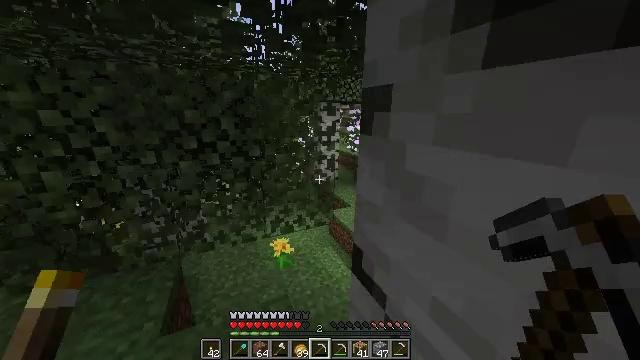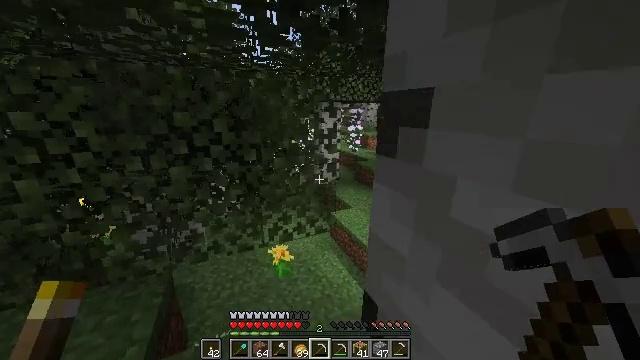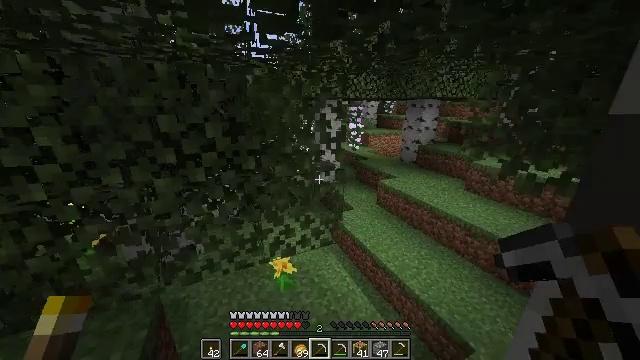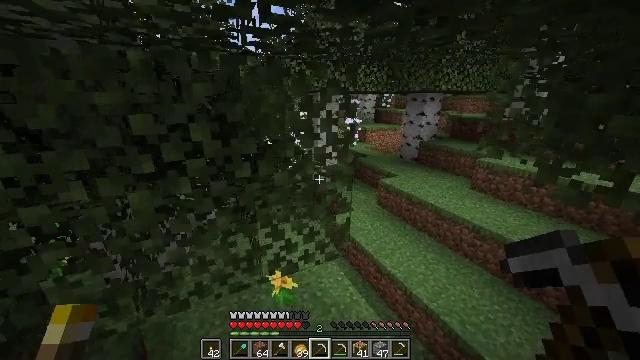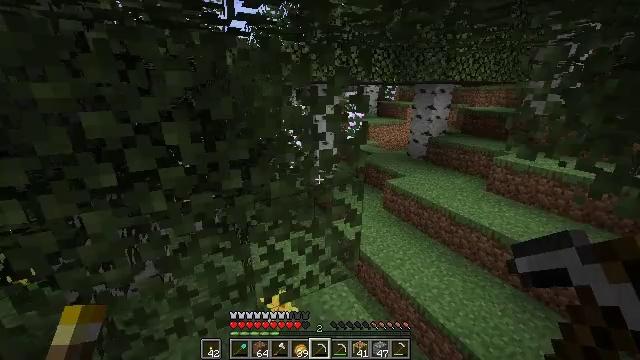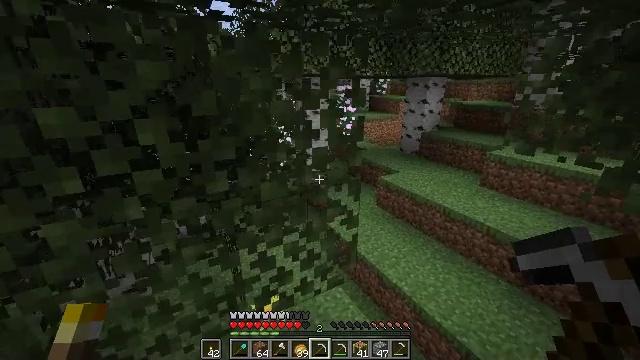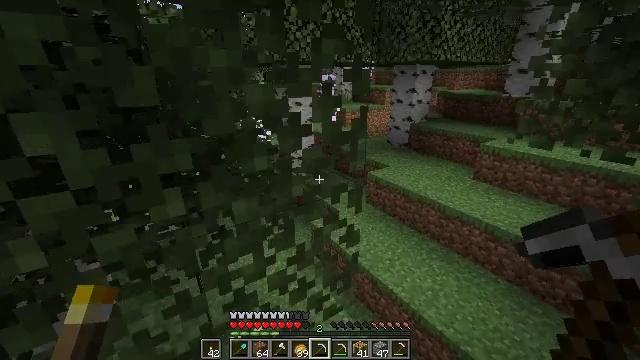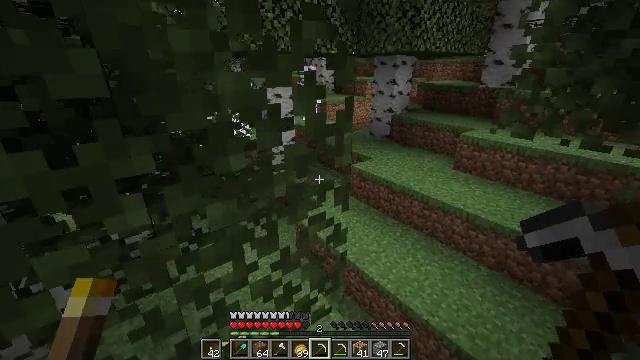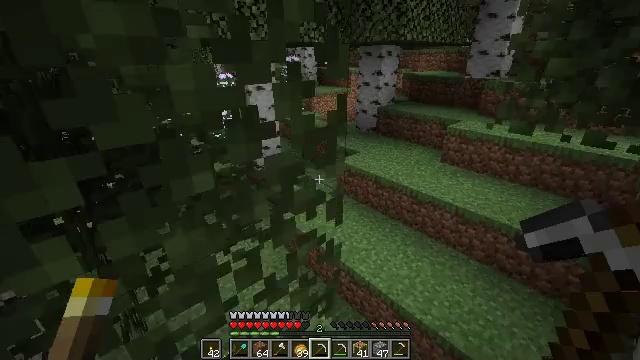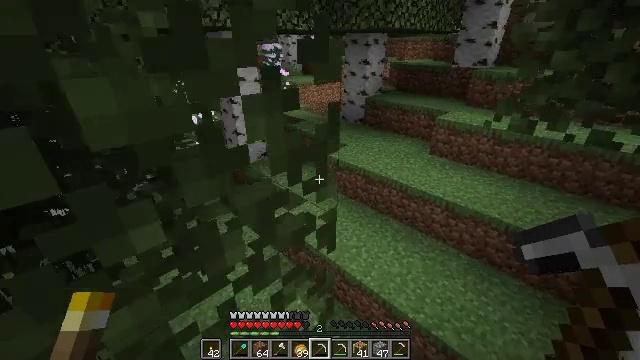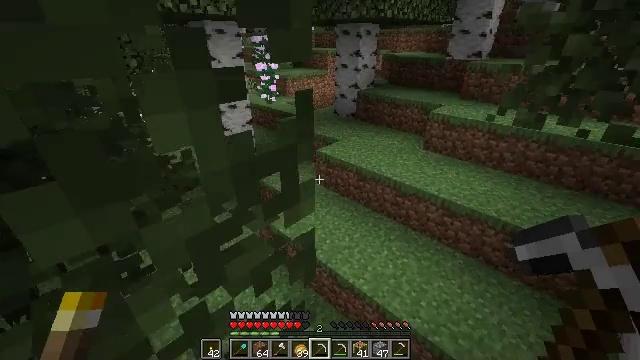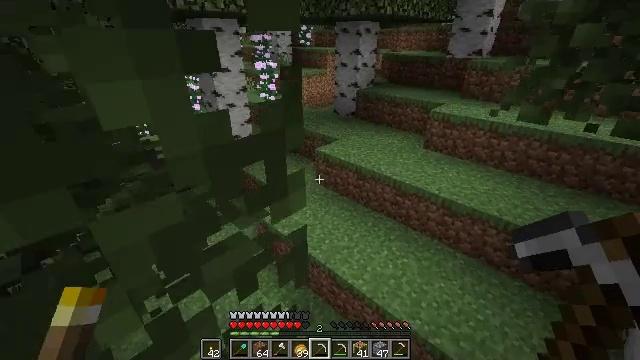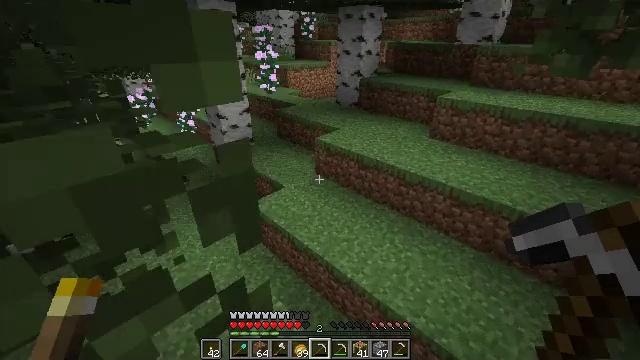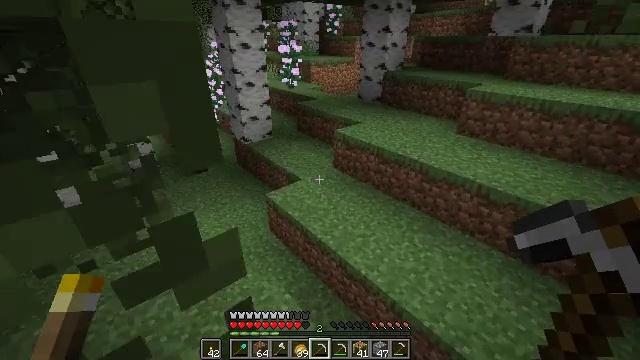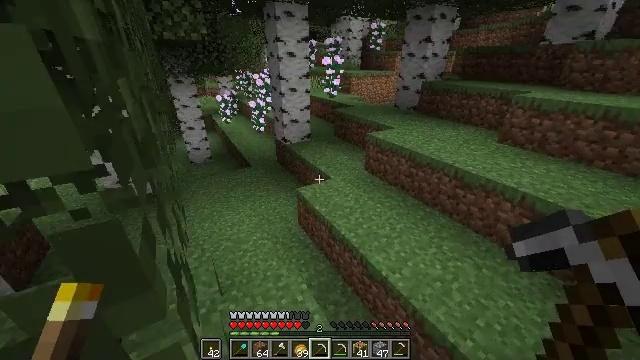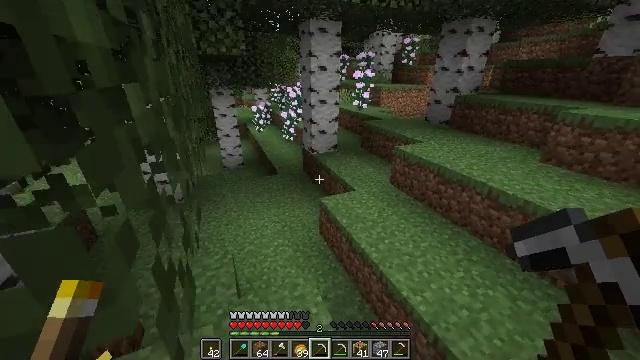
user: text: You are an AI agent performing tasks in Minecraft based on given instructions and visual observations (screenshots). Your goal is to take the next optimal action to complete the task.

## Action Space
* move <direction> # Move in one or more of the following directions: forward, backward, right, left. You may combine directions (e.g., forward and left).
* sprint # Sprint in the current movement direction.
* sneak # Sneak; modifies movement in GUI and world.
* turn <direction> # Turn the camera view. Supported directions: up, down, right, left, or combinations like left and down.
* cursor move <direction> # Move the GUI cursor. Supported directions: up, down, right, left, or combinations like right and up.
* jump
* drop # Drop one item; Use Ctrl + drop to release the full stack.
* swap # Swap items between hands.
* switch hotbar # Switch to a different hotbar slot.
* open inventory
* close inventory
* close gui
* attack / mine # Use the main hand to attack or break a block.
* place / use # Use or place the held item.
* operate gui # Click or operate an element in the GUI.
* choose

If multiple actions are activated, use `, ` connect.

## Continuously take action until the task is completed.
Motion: motion action
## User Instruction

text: Collect kelp plant from the sea.
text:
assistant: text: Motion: move forward, sprint
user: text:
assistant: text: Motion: move forward
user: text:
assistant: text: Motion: move forward, turn right
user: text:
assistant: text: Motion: move forward
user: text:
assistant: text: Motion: move forward, turn right
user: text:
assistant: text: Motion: move forward, turn right and down
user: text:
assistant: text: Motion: move forward, turn right and down
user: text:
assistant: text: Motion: move forward, turn right and down
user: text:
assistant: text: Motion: move forward, turn right and down
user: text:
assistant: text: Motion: move forward and move right, turn right and down
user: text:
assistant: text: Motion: move forward and move right
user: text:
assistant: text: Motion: move forward and move right
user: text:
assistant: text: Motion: move forward and move right, sprint, turn left
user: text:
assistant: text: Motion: move forward and move right, sprint, turn left and up
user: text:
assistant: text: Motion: move forward and move right, sprint, turn left and up
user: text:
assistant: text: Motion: move forward and move right, sprint, turn left and up
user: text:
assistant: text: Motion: move forward and move right, sprint
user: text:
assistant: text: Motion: move forward, sprint
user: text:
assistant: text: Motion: move forward, jump
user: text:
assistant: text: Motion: move forward, jump
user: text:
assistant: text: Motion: move forward, jump
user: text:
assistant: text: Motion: move forward, jump
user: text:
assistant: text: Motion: move forward, turn right, jump
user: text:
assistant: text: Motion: move forward, turn right, jump
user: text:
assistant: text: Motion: move forward, turn right and up, jump
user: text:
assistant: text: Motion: move forward and move right, turn right and up, jump
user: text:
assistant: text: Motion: move forward and move right, jump
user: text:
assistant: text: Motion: move forward and move right, jump
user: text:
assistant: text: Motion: move forward and move right, sprint, jump
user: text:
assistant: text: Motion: move forward and move right, sprint, jump